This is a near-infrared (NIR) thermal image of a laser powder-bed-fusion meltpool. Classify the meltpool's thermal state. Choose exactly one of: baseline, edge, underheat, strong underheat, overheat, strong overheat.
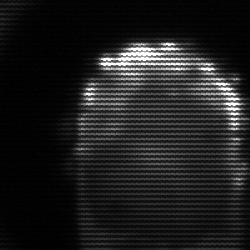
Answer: baseline